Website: lowes
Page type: review-order
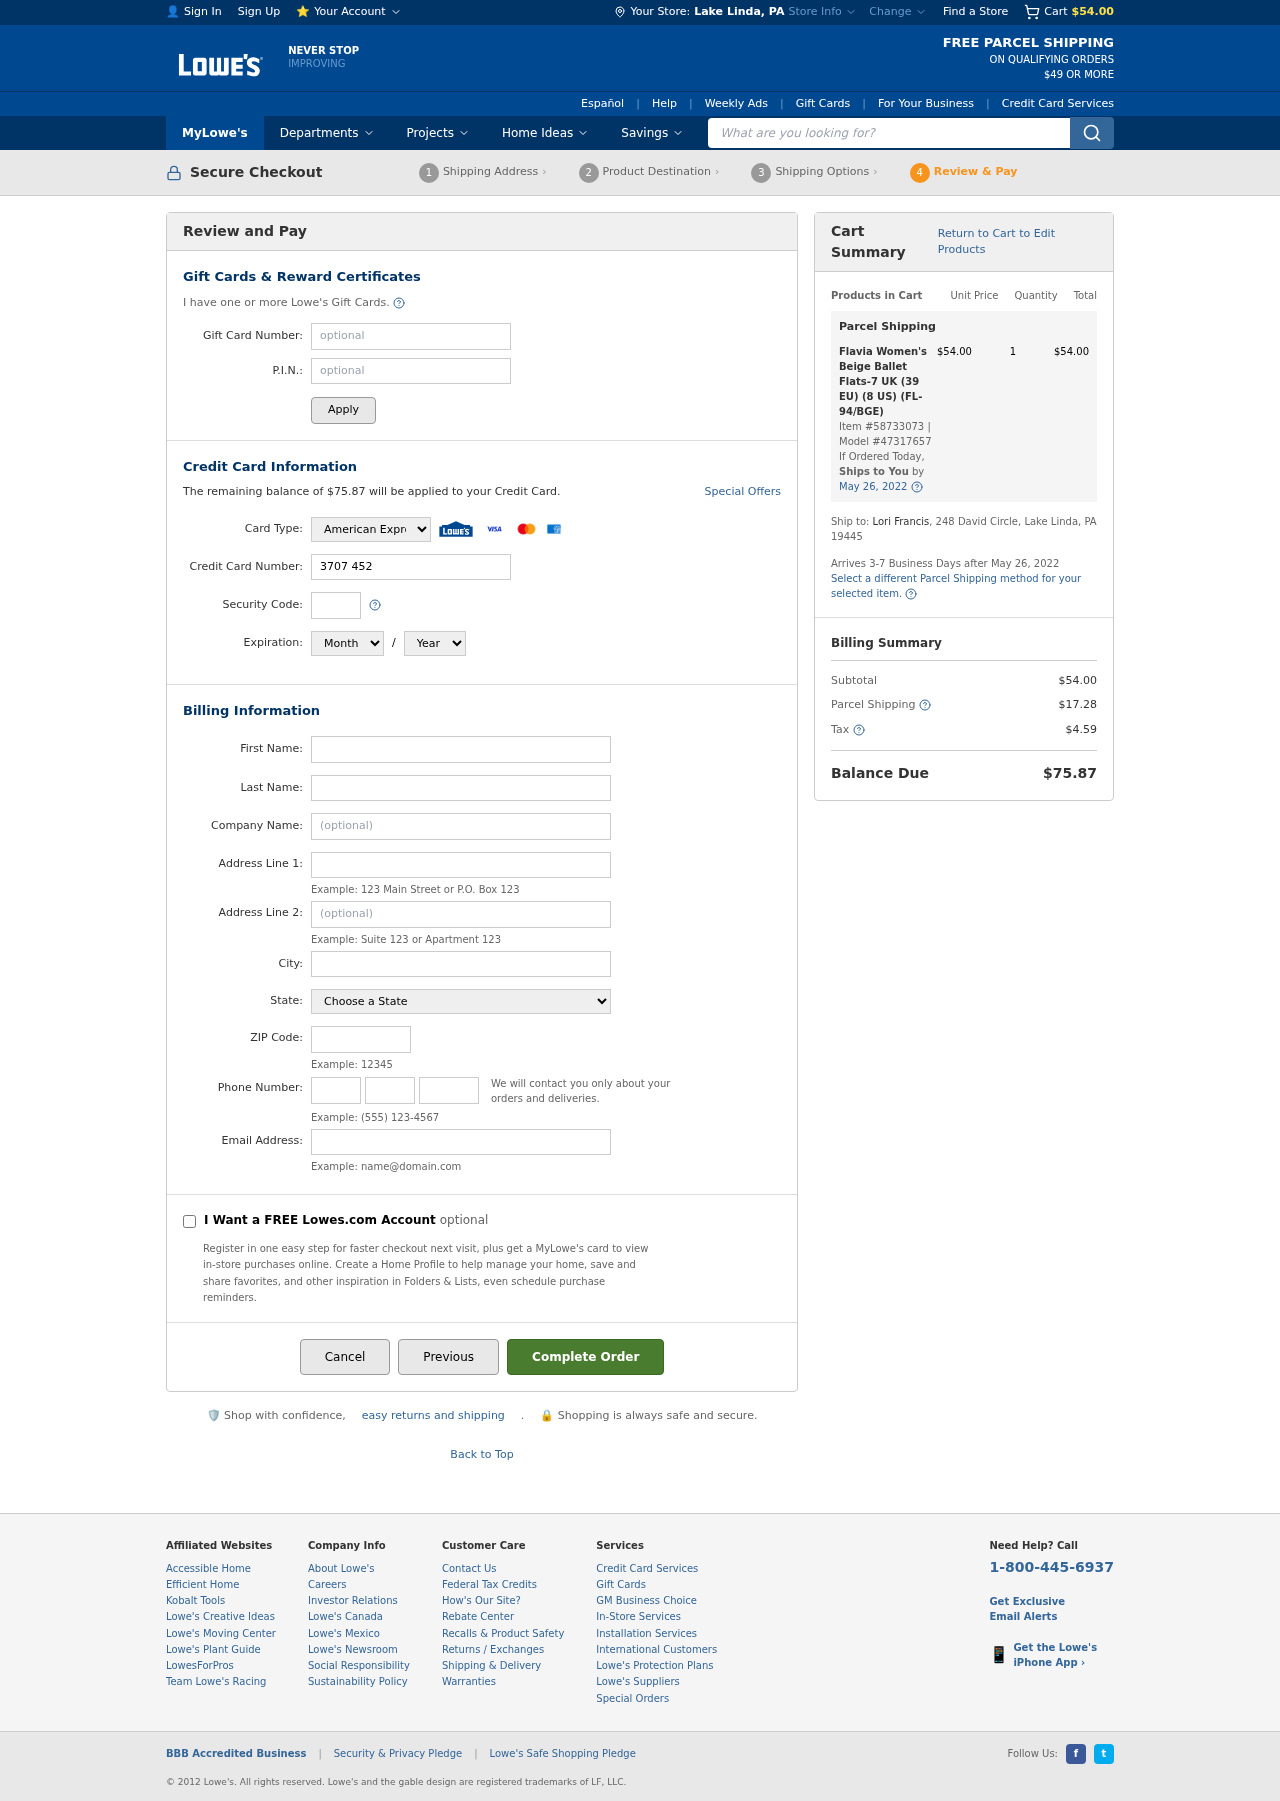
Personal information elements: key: PII_CARD_CVV
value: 0395
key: PII_CARD_EXPIRY_MONTH
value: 11
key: PII_CARD_EXPIRY_YEAR
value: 29
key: PII_CARD_NUMBER
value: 3707 4527 5864 553
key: PII_CARD_TYPE
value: American Express
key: PII_CITY
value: Lake Linda
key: PII_CITY_STATE
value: Lake Linda, PA
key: PII_EMAIL
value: lori_francis@yahoo.com
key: PII_FIRSTNAME
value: Lori
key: PII_LASTNAME
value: Francis
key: PII_PHONE_AREA
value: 395
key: PII_PHONE_PREFIX
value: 231
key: PII_PHONE_SUFFIX
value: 5426
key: PII_POSTCODE
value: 19445
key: PII_STATE
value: Pennsylvania
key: PII_STREET
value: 248 David Circle
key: PII_STREET2
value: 248 David Circle
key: PII_FULLNAME2
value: Lori Francis
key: PII_STATE_ABBR
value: PA
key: PII_POSTCODE_FULL
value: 19445
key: PII_CITY_STATE_ZIP
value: Lake Linda, PA 19445
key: PII_POSTCODE_NUMERIC
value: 19445
Product elements: key: PRODUCT1_NAME
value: Flavia Women's Beige Ballet Flats-7 UK (39 EU) (8 US) (FL-94/BGE)
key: PRODUCT1_PRICE
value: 54
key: PRODUCT1_QUANTITY
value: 1
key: PRODUCT1_ITEM_NUMBER
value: Item #58733073
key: PRODUCT1_MODEL_NUMBER
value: Model #47317657
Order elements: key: ORDER_SUBTOTAL
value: $54.00
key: ORDER_BALANCE_DUE
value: $75.87
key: ORDER_SHIPPING_DATE
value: May 26, 2022
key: ORDER_ITEM_TOTAL
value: $54.00
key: ORDER_SHIPPING_DATE2
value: May 26, 2022
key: ORDER_SHIPPING_COST
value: $17.28
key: ORDER_TAX
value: $4.59
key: ORDER_TOTAL
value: $75.87
Search elements: key: HEADER_SEARCH
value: What are you looking for?